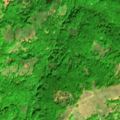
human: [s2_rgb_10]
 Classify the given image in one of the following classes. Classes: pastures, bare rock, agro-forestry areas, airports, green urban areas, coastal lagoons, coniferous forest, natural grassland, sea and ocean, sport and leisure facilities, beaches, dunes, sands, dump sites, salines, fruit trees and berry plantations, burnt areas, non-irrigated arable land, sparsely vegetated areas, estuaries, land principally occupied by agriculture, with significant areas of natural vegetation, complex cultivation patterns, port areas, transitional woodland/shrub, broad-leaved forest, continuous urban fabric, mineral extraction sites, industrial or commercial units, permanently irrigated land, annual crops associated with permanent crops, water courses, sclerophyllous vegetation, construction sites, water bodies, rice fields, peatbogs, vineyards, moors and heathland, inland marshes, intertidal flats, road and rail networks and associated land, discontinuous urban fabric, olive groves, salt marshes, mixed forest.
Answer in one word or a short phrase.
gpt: broad-leaved forest, transitional woodland/shrub